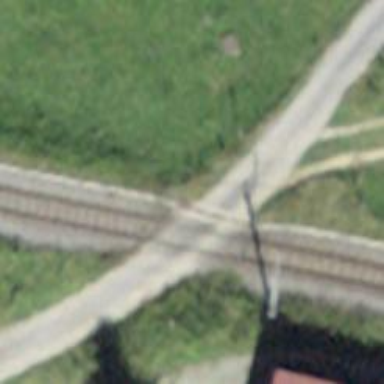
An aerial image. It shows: Level crossing along the railway.